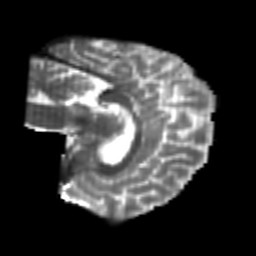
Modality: T2w
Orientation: sagittal
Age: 22
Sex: female
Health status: healthy
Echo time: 0.074 s